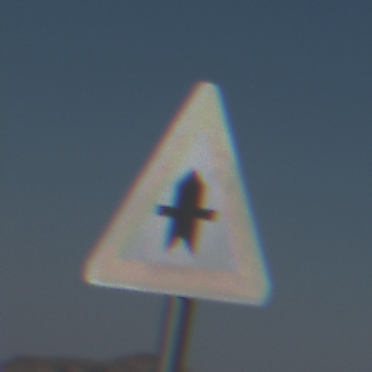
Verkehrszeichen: Vorfahrt
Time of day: Midday
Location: Outdoor (Nature)
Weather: Clear
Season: NotSpecified
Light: Natural